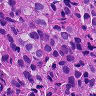
Metastatic tissue present: yes